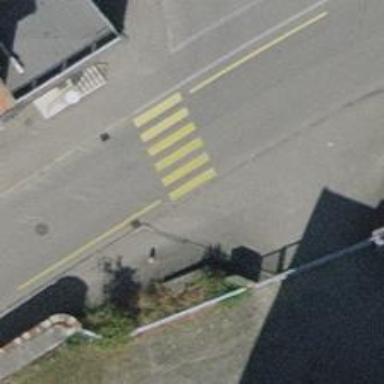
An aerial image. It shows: Asphalt road in living street.